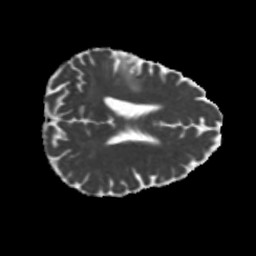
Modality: MD
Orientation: axial
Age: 58
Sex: male
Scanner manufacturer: siemens
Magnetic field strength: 3 T
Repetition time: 5.25 s
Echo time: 0.08 s